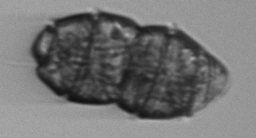
Label: Margalefidinium